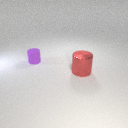
large red metal cylinder in front of small purple rubber cylinder